Field crop: maize
Growth stage: 2
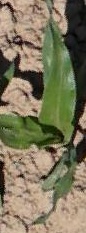
Species: maize